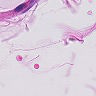
Metastatic tissue present: no